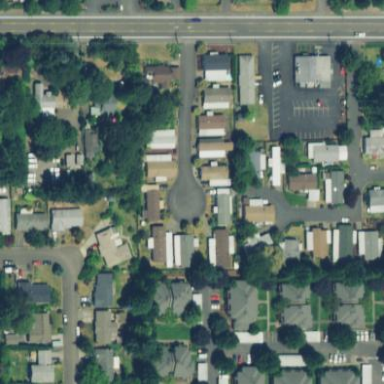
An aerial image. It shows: Residential area designated as trailer park.